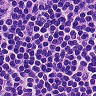
Metastatic tissue present: no